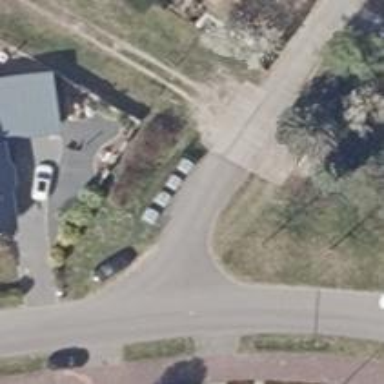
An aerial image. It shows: Smoothly paved residential road.